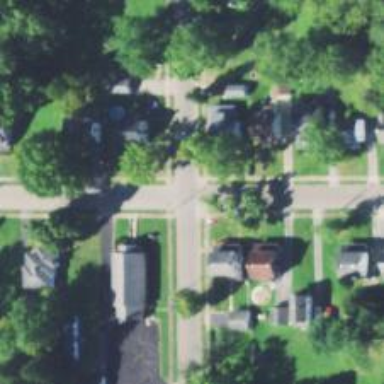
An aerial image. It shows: Neighborhood.